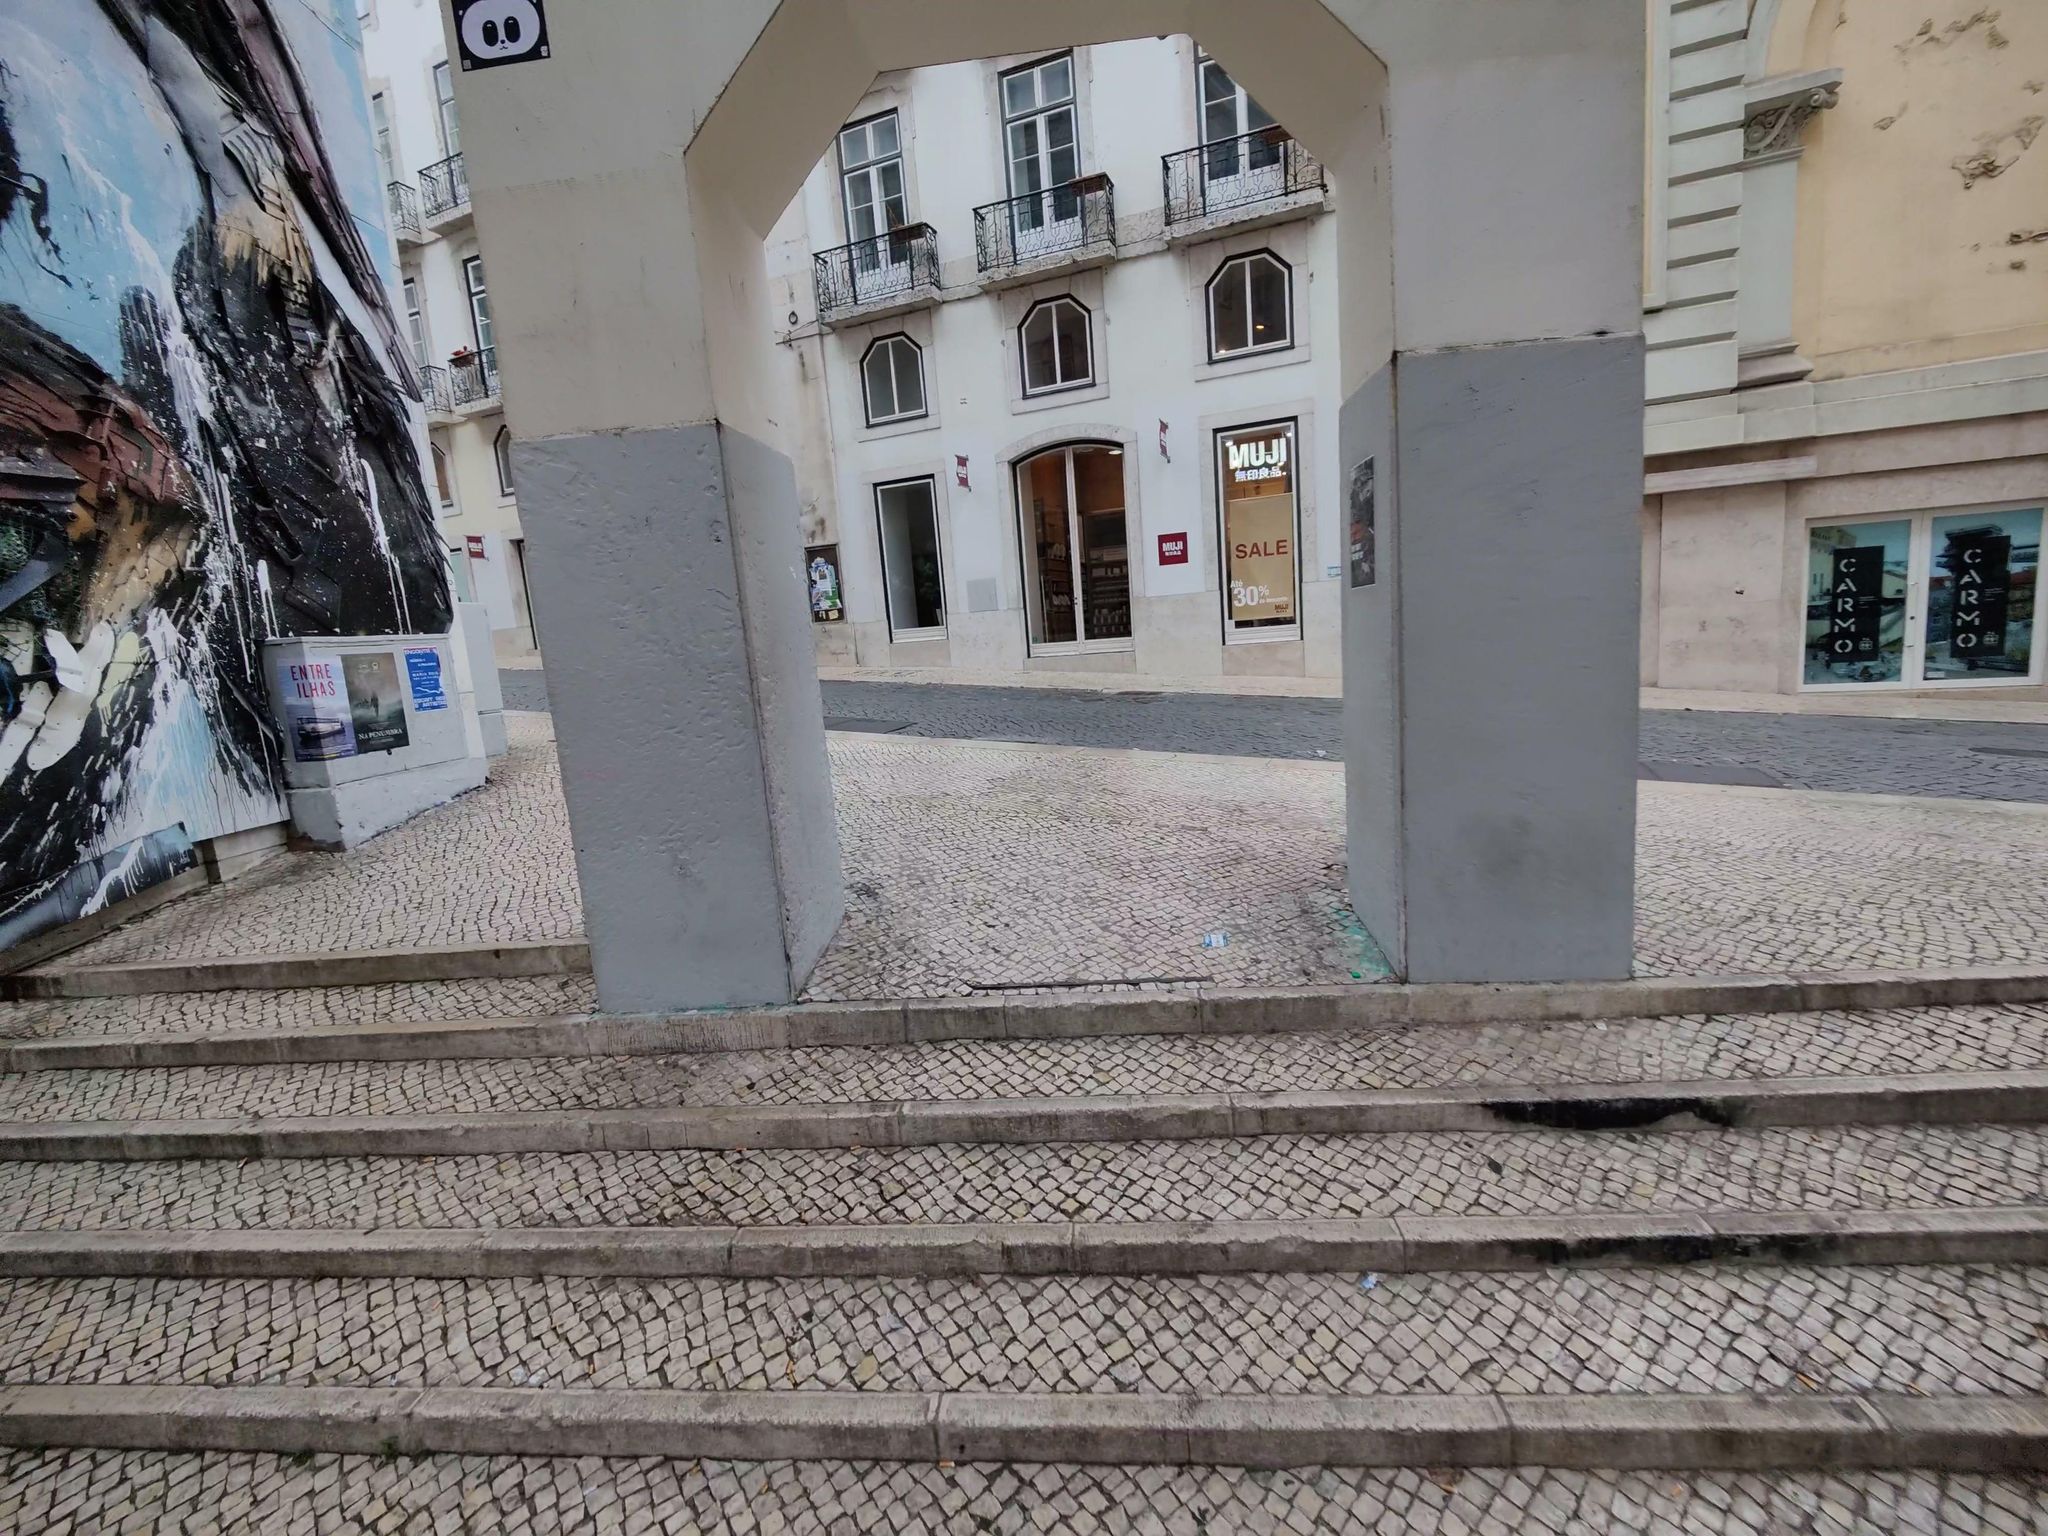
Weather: snowy
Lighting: day
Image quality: good
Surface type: walking surface
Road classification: path, steps, footway
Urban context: urban centre
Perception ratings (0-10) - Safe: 5.31, Lively: 7.01, Beautiful: 1.83, Boring: 4.1, Depressing: 4.98, Wealthy: 4.93